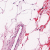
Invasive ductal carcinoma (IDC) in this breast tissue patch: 0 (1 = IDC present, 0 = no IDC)